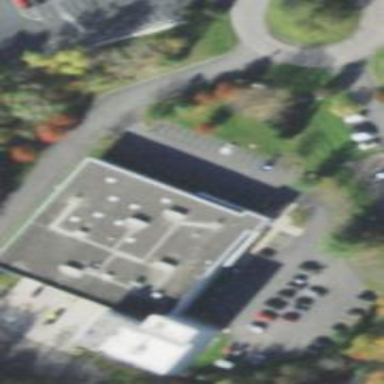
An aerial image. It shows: Office building.